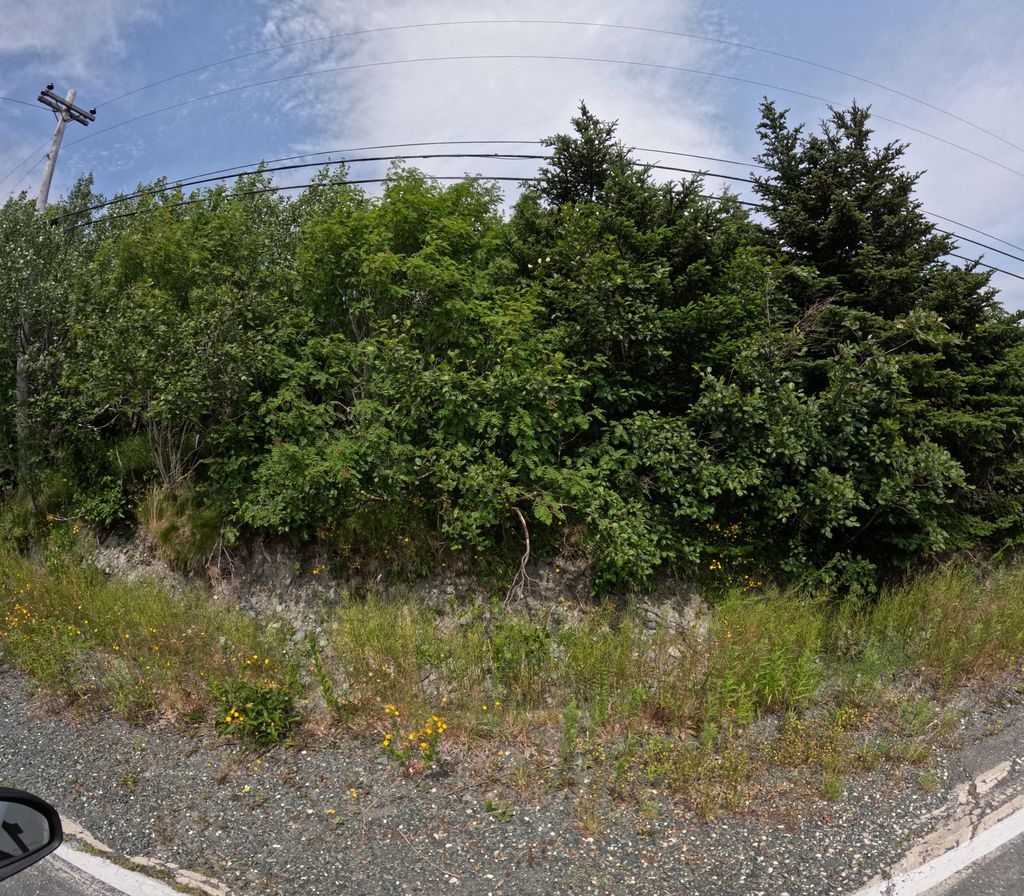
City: st_johns